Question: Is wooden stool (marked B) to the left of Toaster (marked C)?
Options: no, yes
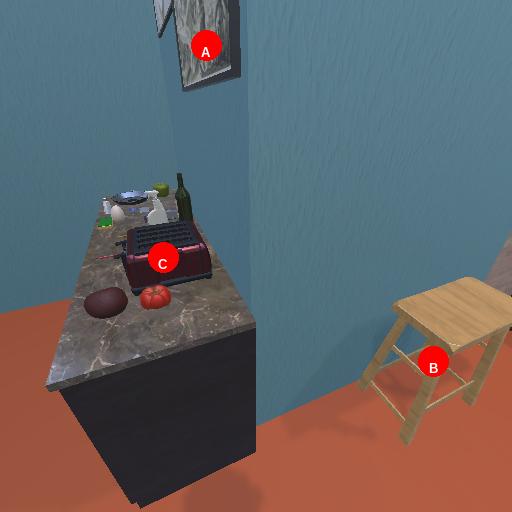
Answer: no